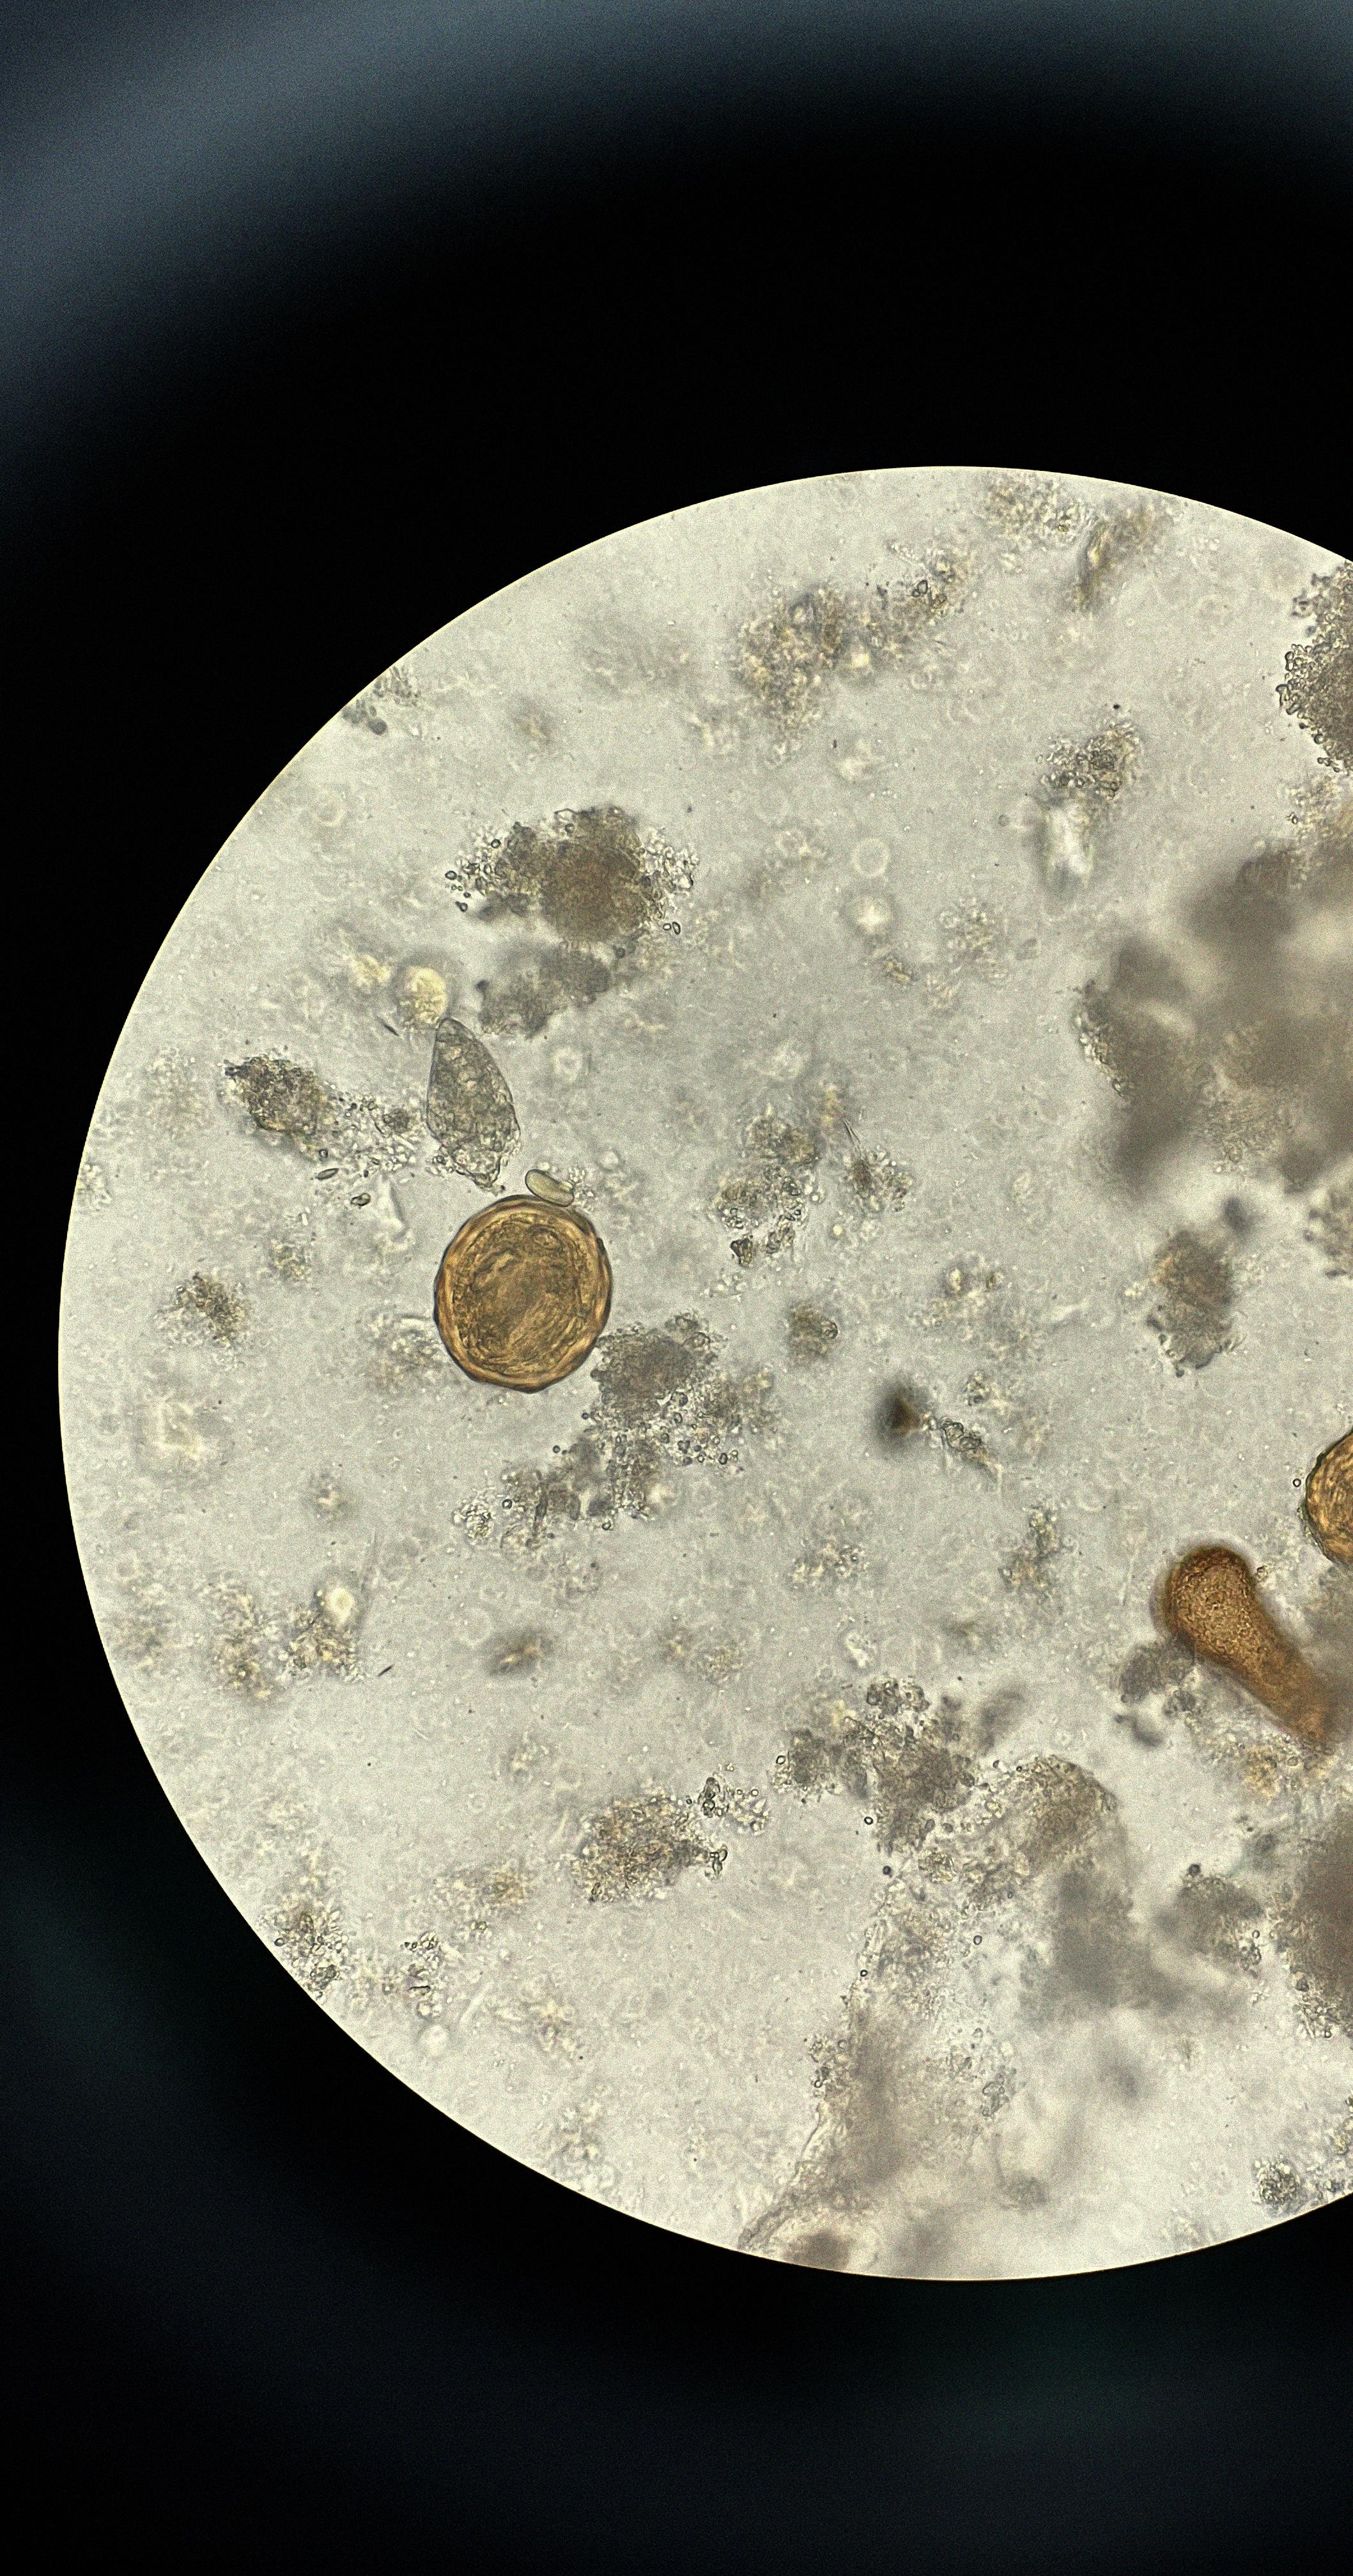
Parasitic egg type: Ascaris lumbricoides